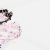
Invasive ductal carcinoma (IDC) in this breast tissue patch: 0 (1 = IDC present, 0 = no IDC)